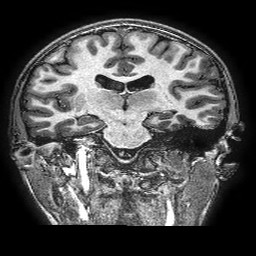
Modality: T1w
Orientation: sagittal
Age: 14
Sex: male
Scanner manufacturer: ge
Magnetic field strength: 3 T
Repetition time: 0.00766 s
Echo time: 0.003476 s